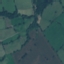
Land use / land cover class: Pasture